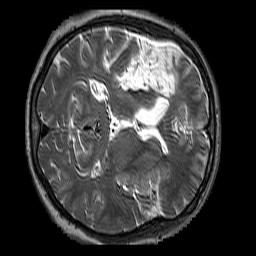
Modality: T2w
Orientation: axial
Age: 56
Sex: male
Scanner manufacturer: siemens
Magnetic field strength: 3 T
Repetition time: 3.2 s
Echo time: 0.213 s